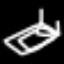
Label: bed